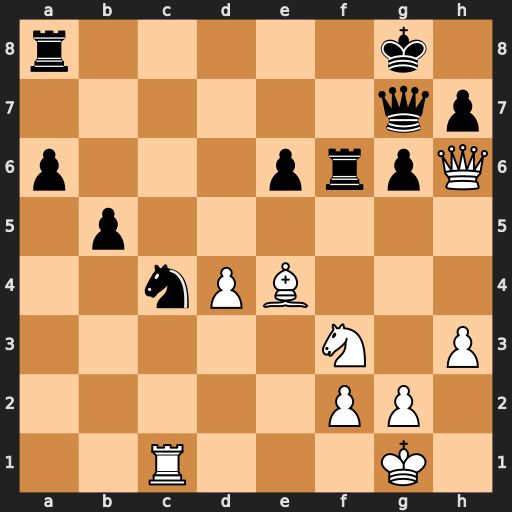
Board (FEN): r5k1/6qp/p3prpQ/1p6/2nPB3/5N1P/5PP1/2R3K1
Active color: w
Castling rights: -
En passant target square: -
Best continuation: Qxg7+ Kxg7 Bxa8